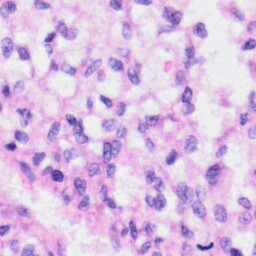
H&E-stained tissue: Liver